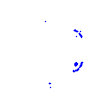
Particle: kaon